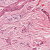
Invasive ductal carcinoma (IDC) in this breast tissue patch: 1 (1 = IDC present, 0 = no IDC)